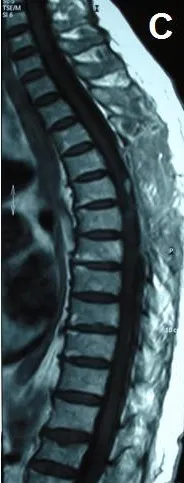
10 months. After surgery.
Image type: radiology (mri)